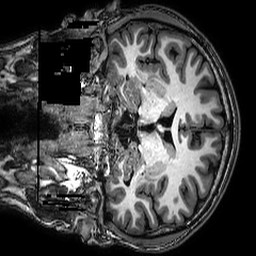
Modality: T1w
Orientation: coronal
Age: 31
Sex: male
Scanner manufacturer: philips
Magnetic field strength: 3 T
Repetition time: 0.008056 s
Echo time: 0.003685 s